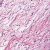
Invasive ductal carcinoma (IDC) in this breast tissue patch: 1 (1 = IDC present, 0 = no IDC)